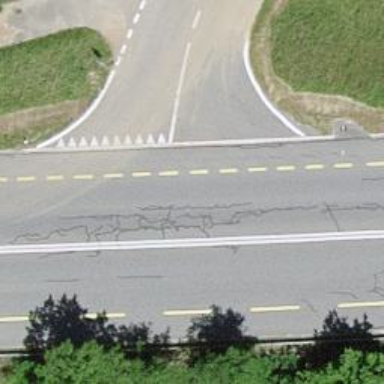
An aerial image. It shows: Primary highway with designated cycle lane on both sides.